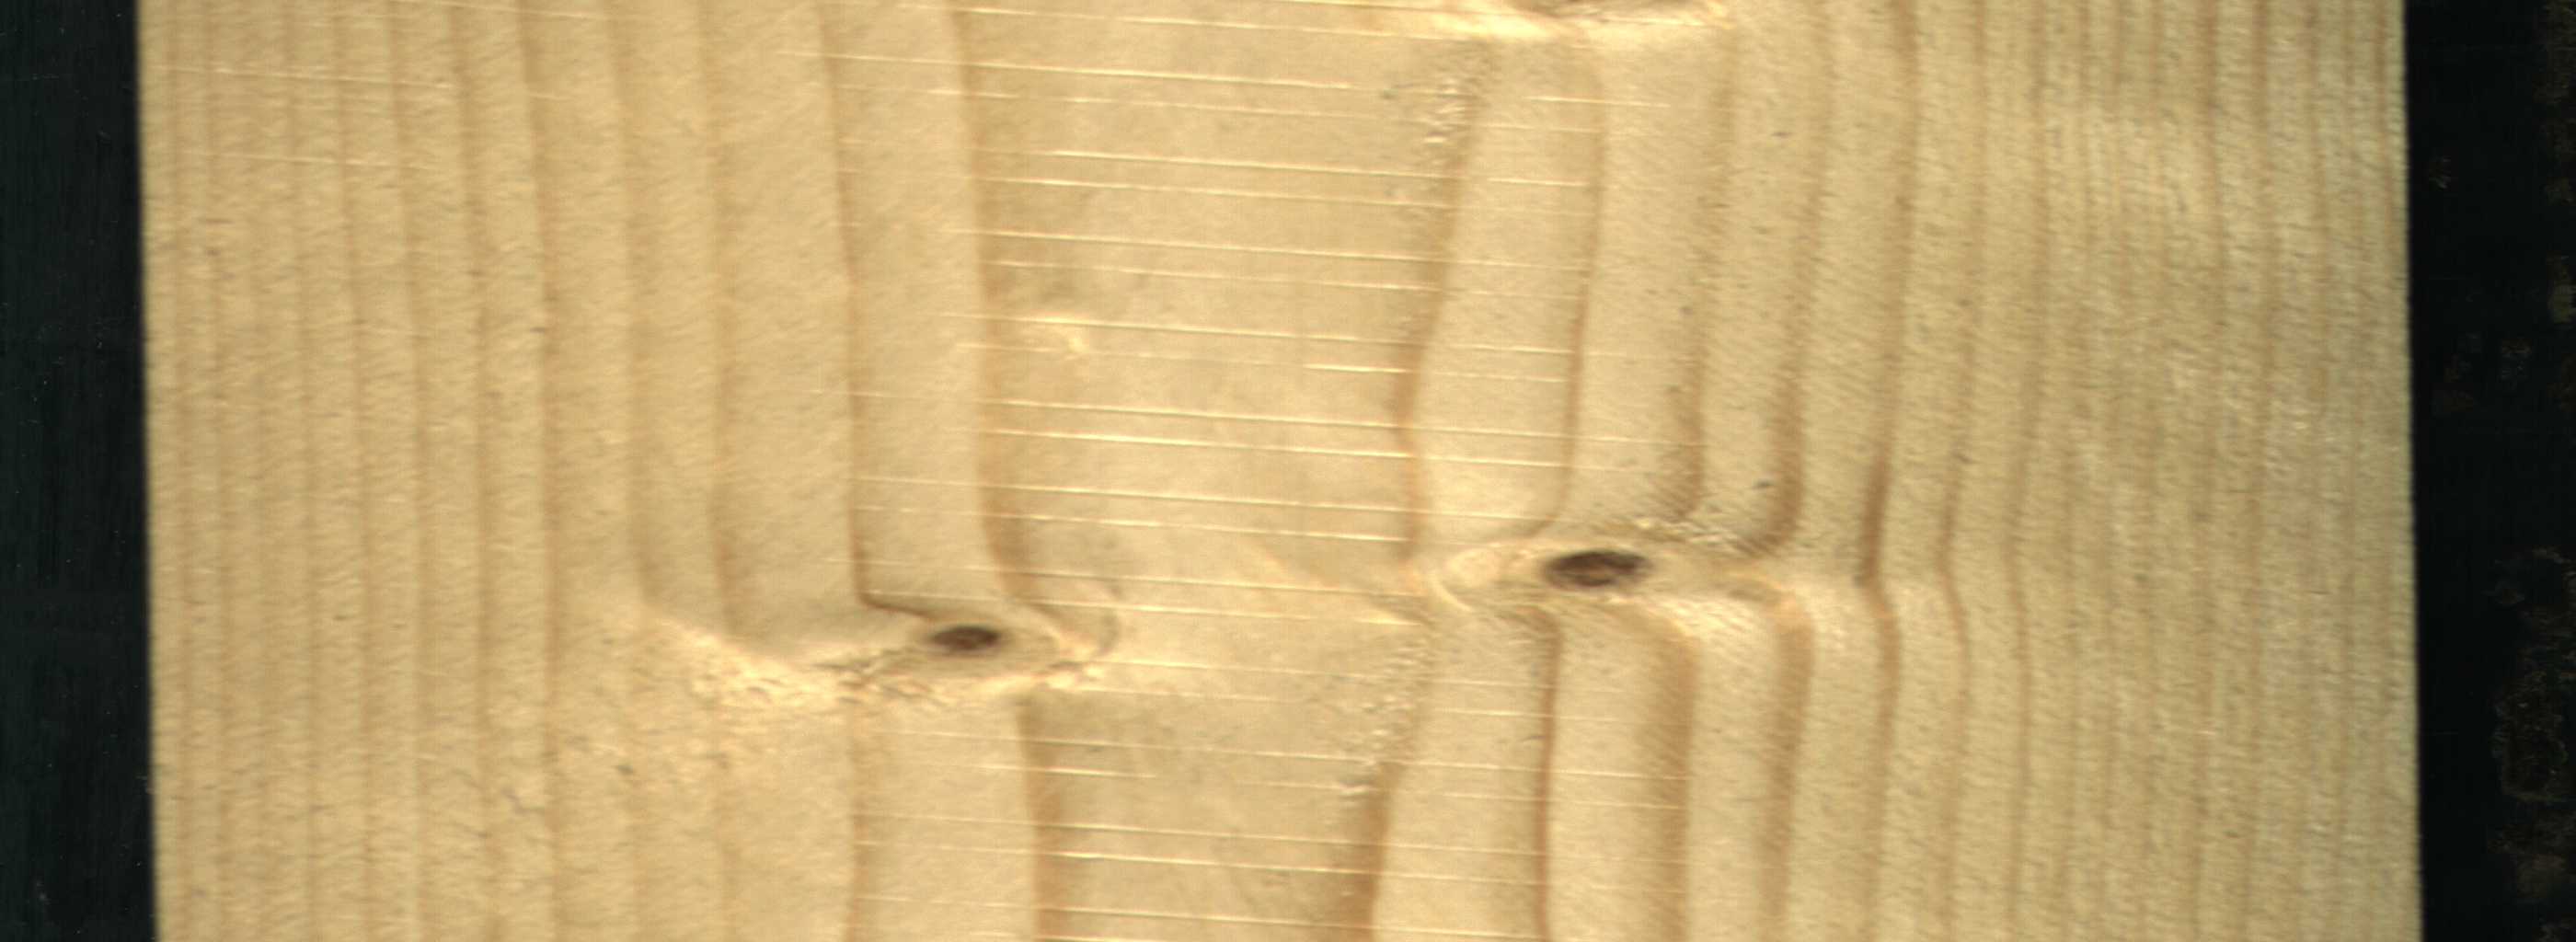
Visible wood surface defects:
Live_Knot
Live_Knot